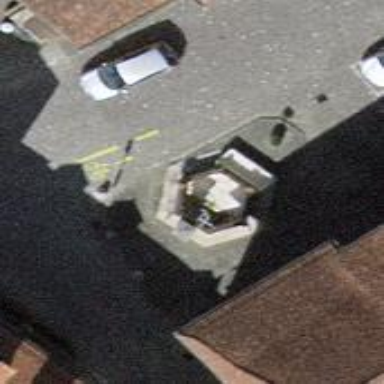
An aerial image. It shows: Fountain.